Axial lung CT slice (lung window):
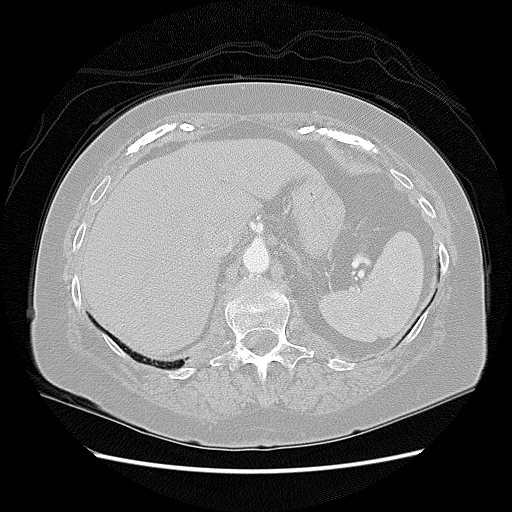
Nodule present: no